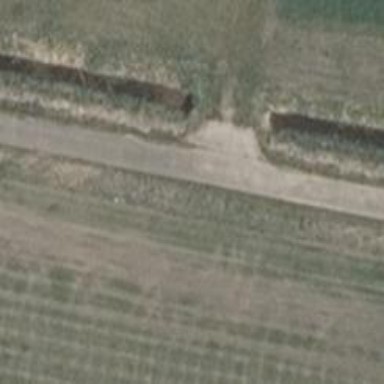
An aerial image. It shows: Well-maintained track road of grade 1.